Field crop: maize
Growth stage: 2
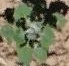
Species: chenopodium